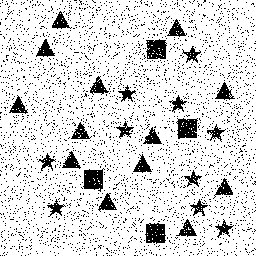
Squares: 4
Triangles: 13
Stars: 10
Total shapes: 27